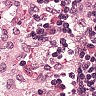
Metastatic tissue present: no